Current action and preconditions to check: trajectory_clear

Your task: For each precondition in the list above, predict whether it will hold at this action.

Consider the current scene as observed from the mobile robot's camera, and analyze the predicted future states of all dynamic agents (e.g., people, animals, vehicles, or any moving entities) within the NEXT SECOND.

IMPORTANT: Only answer "very likely" if you are absolutely certain—based on strong, clear evidence—that a dynamic agent will violate the precondition in the predicted future state. Do NOT answer "very likely" for unlikely, ambiguous, or low-probability risks.

Ask yourself for each precondition: Is there a high probability, with clear and convincing evidence, that the predicted future states of any dynamic agent will interfere with the predicted future state of the currently executing action within the NEXT SECOND, causing that precondition to fail?

Assess the risk level based on these predictions. Use "likely" or "very likely" if motions create a clear risk of interference.

Use "neutral" or "improbable" if agents are nearby but their predicted paths are clearly diverging or non-conflicting.

Failure Risk Categories: "very improbable", "improbable", "neutral", "likely", "very likely"

Answer Format: Output ONLY the probability_of_failure value from these categories: "very improbable", "improbable", "neutral", "likely", "very likely"

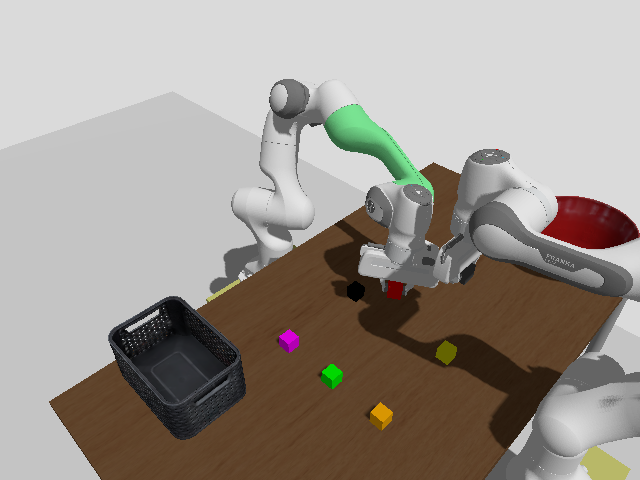

Answer: neutral